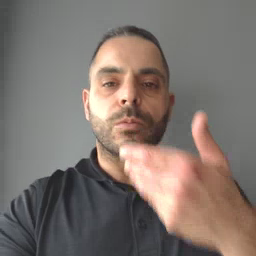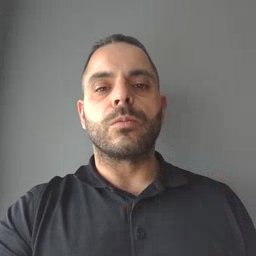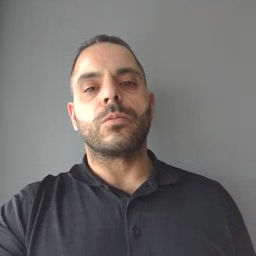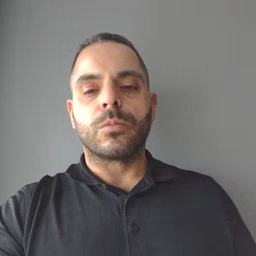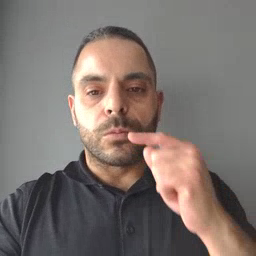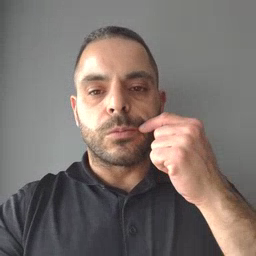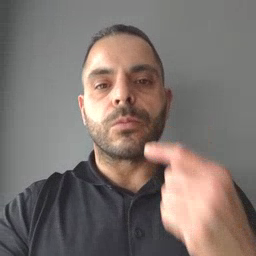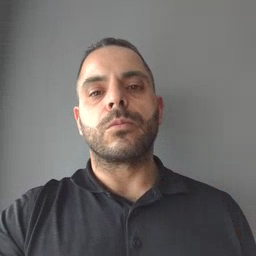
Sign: smile